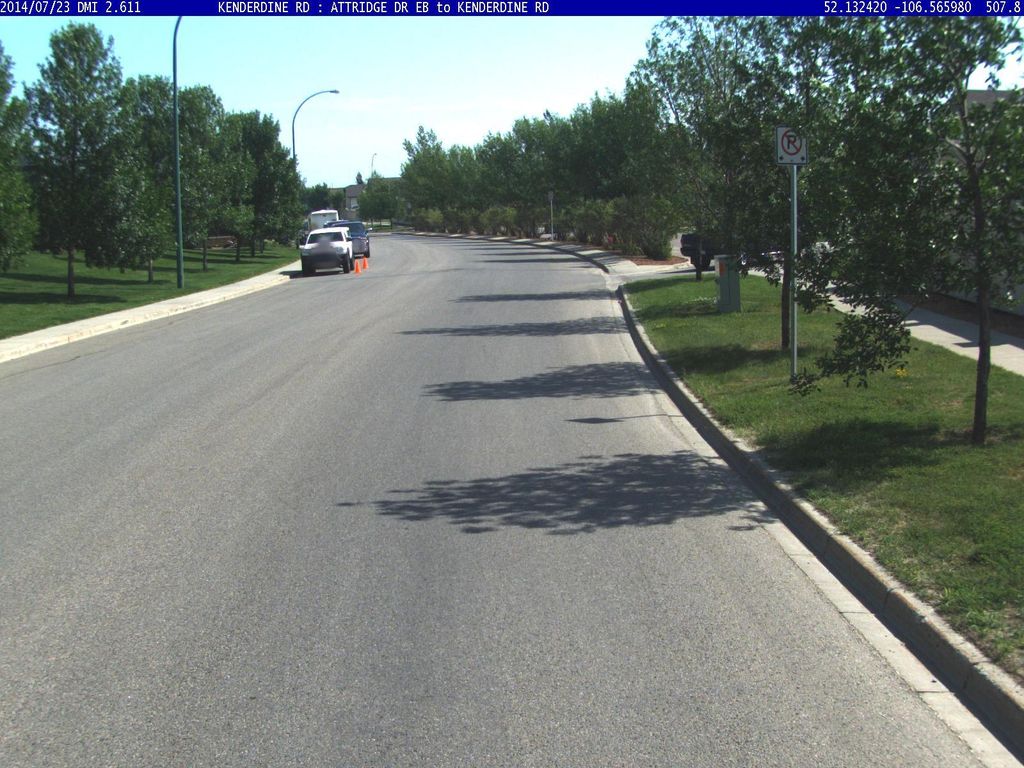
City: saskatoon